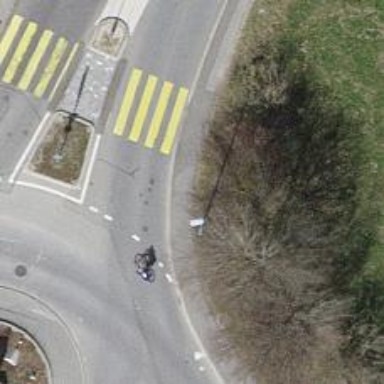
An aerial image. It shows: Asphalt sidewalk along the footway.